Question: I am using nivo slider with the below setup

'''
/
/js
/nivo
/images
...
nivo-slider.css
...
'''
In nivo-slider.css, dont I reference images using "images/bullets.png"? But in the browser, I dont see images, then in firebug, it says not found too...
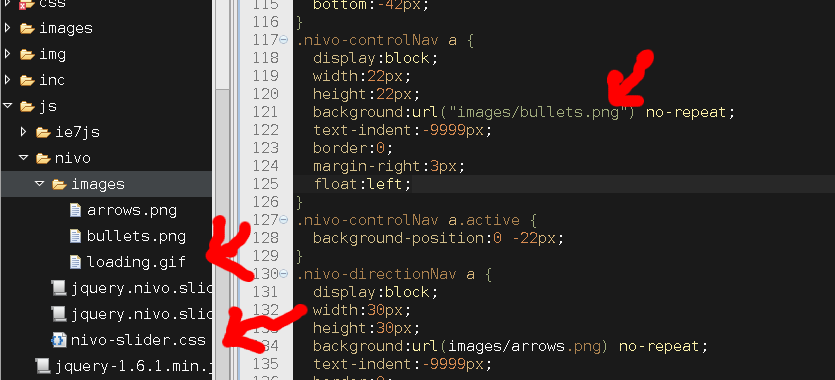
Answer: Ah, it was a Linux permissions thingy... after chmod to 755 it works ...